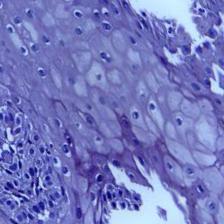
Diagnosis: Normal